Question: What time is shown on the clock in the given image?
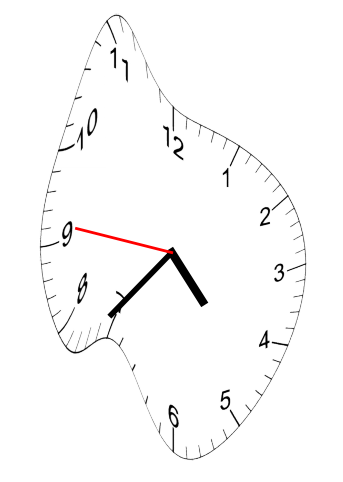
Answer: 04:36:46